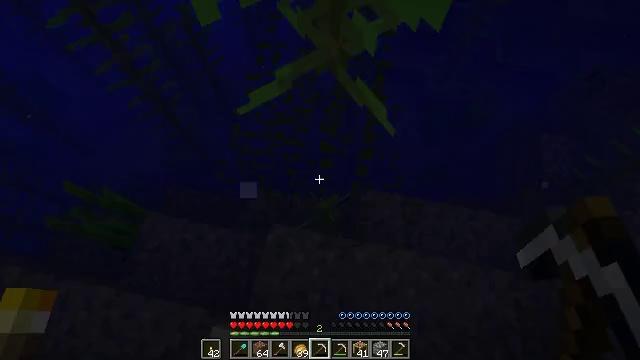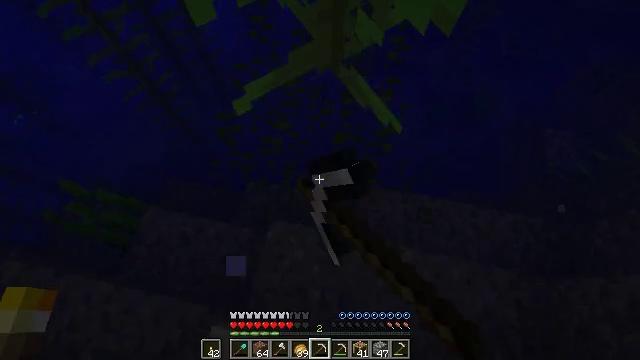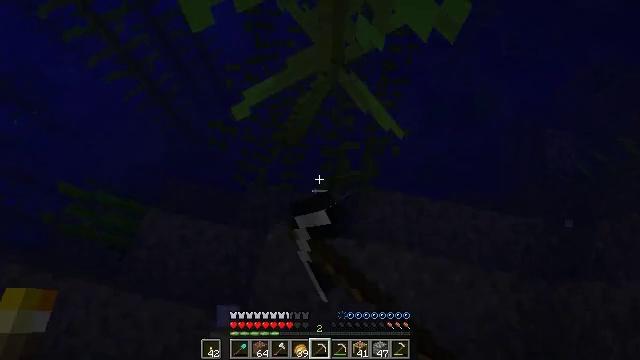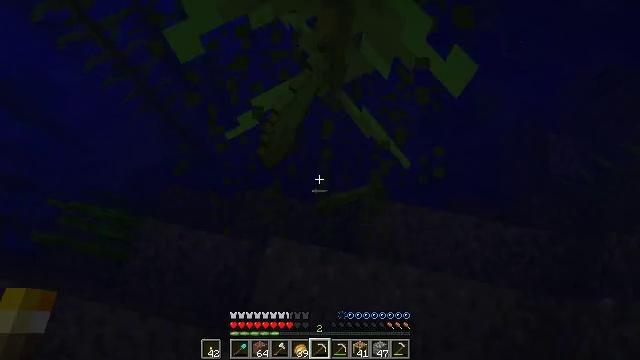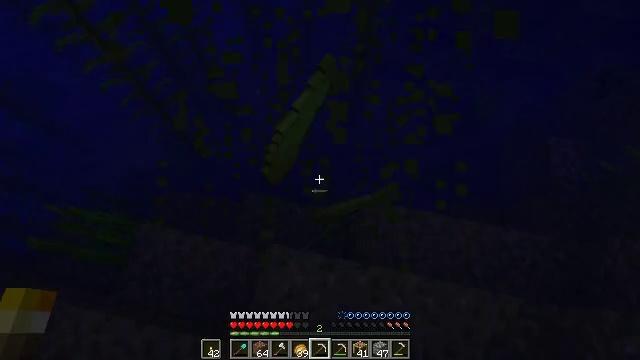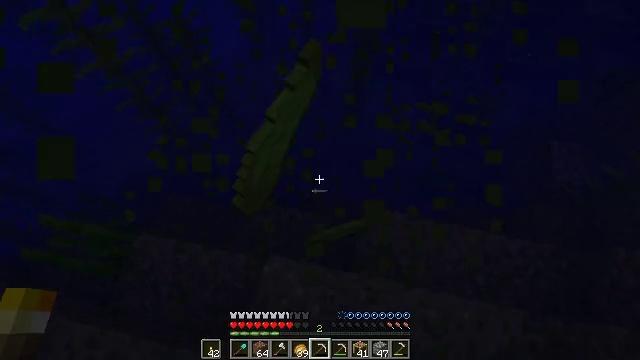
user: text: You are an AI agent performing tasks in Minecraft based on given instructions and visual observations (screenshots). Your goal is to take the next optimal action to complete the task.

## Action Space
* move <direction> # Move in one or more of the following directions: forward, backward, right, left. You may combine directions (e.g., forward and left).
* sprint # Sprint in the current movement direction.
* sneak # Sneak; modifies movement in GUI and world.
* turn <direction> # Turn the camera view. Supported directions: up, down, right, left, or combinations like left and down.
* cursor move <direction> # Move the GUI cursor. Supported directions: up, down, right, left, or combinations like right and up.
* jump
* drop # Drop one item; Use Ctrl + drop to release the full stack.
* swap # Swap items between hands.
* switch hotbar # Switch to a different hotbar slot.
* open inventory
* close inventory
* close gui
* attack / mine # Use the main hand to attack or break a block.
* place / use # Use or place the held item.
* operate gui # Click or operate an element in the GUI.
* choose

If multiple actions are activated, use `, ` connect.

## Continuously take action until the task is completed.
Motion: motion action
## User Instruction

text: Harvesting kelp can be done quickly underwater.
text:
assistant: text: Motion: move forward, turn down, attack / mine
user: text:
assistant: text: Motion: move forward
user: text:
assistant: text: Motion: move forward, attack / mine
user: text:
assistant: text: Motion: move forward, attack / mine
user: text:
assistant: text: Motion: move forward, attack / mine
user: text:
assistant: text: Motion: attack / mine